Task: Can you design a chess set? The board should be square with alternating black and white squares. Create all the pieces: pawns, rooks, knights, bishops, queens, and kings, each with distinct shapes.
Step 2551:
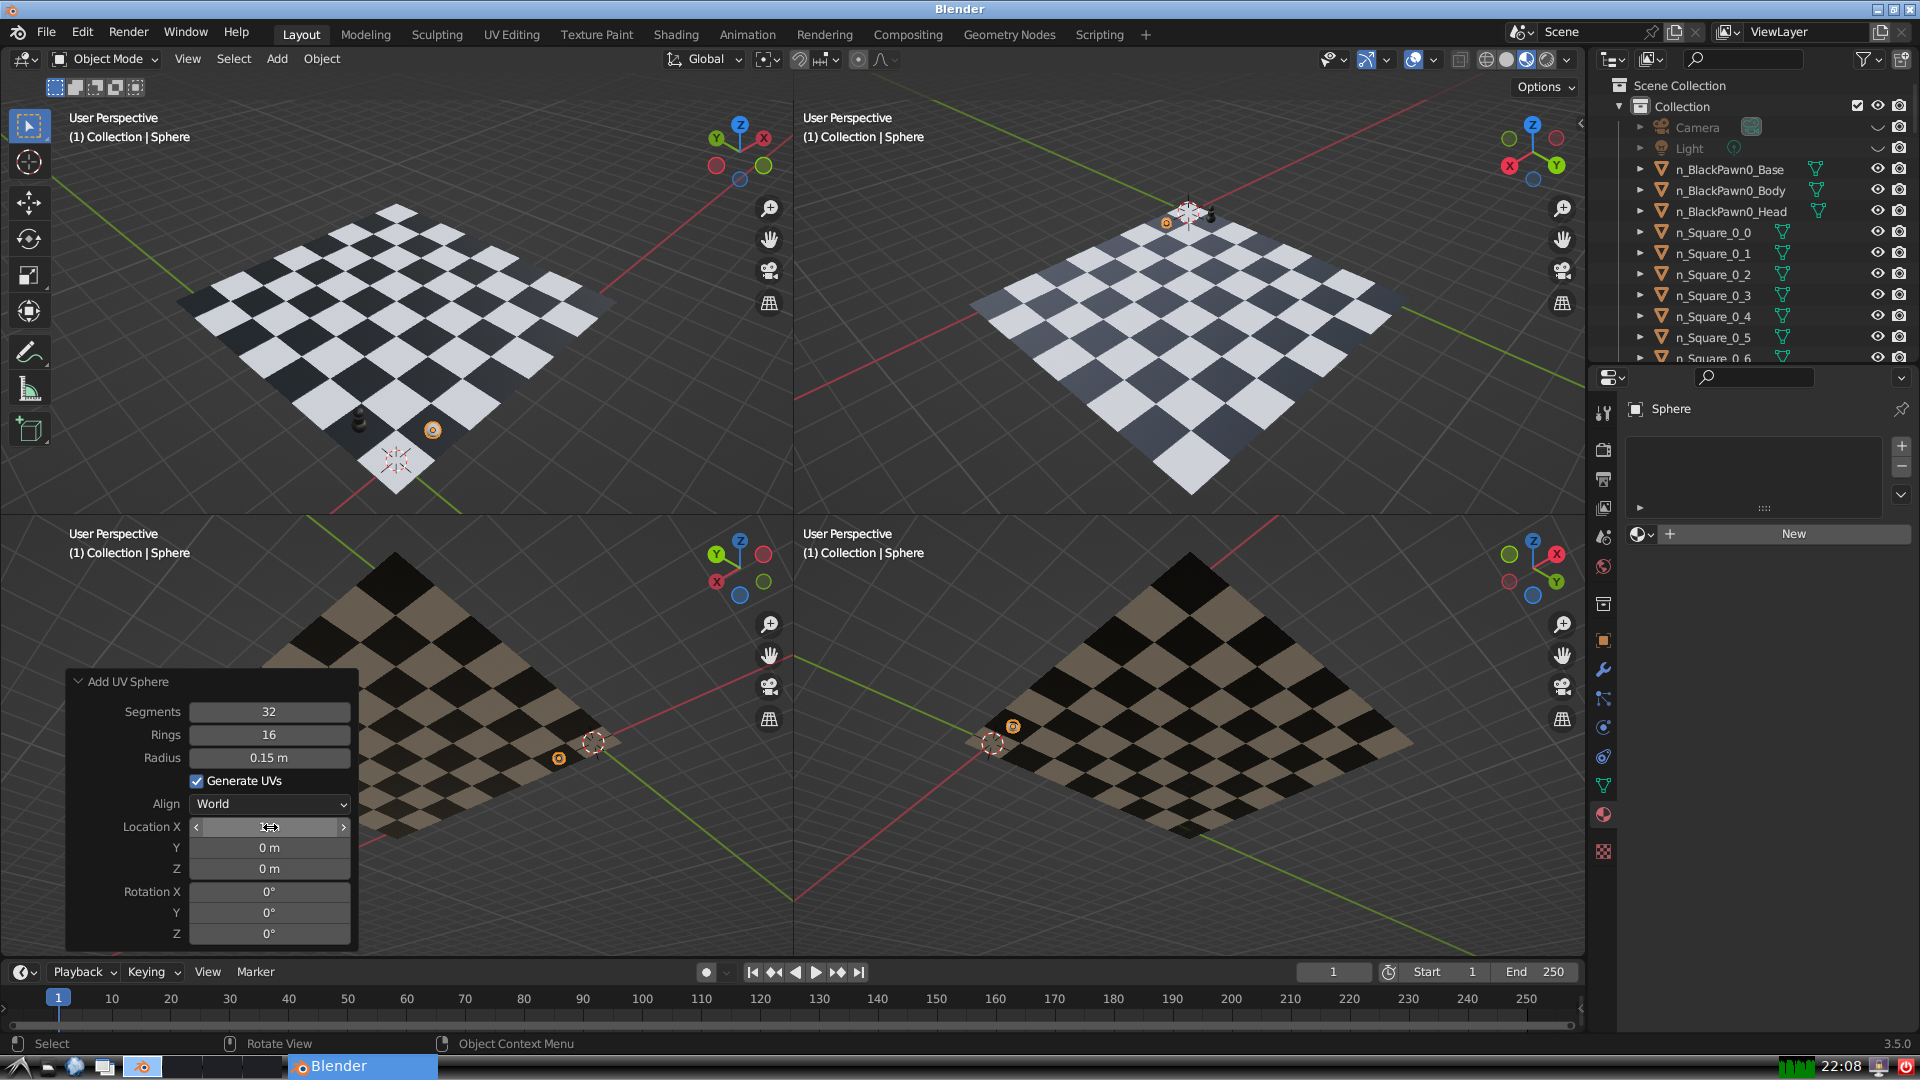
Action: {"mouse_move": [270, 849]}